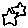
Label: star